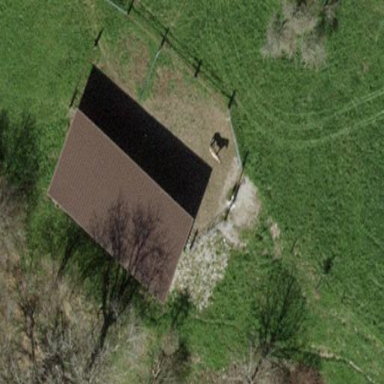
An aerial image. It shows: Shed.